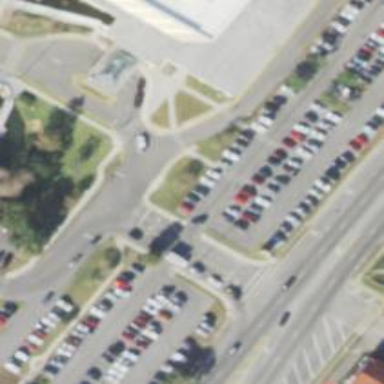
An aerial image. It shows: Parking space.